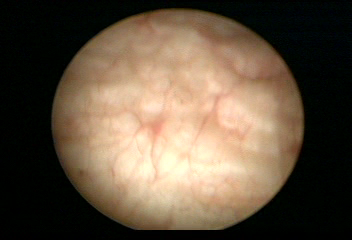
Modality: WLC
Class: Normal mucosa
Bladder cancer association: No